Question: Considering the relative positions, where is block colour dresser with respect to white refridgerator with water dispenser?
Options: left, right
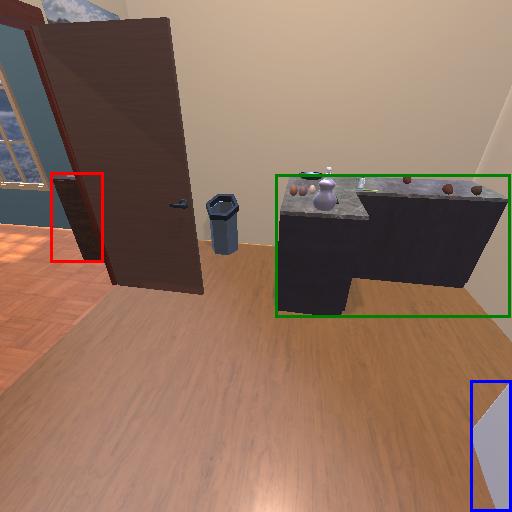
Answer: left